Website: walmart
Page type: account-selection
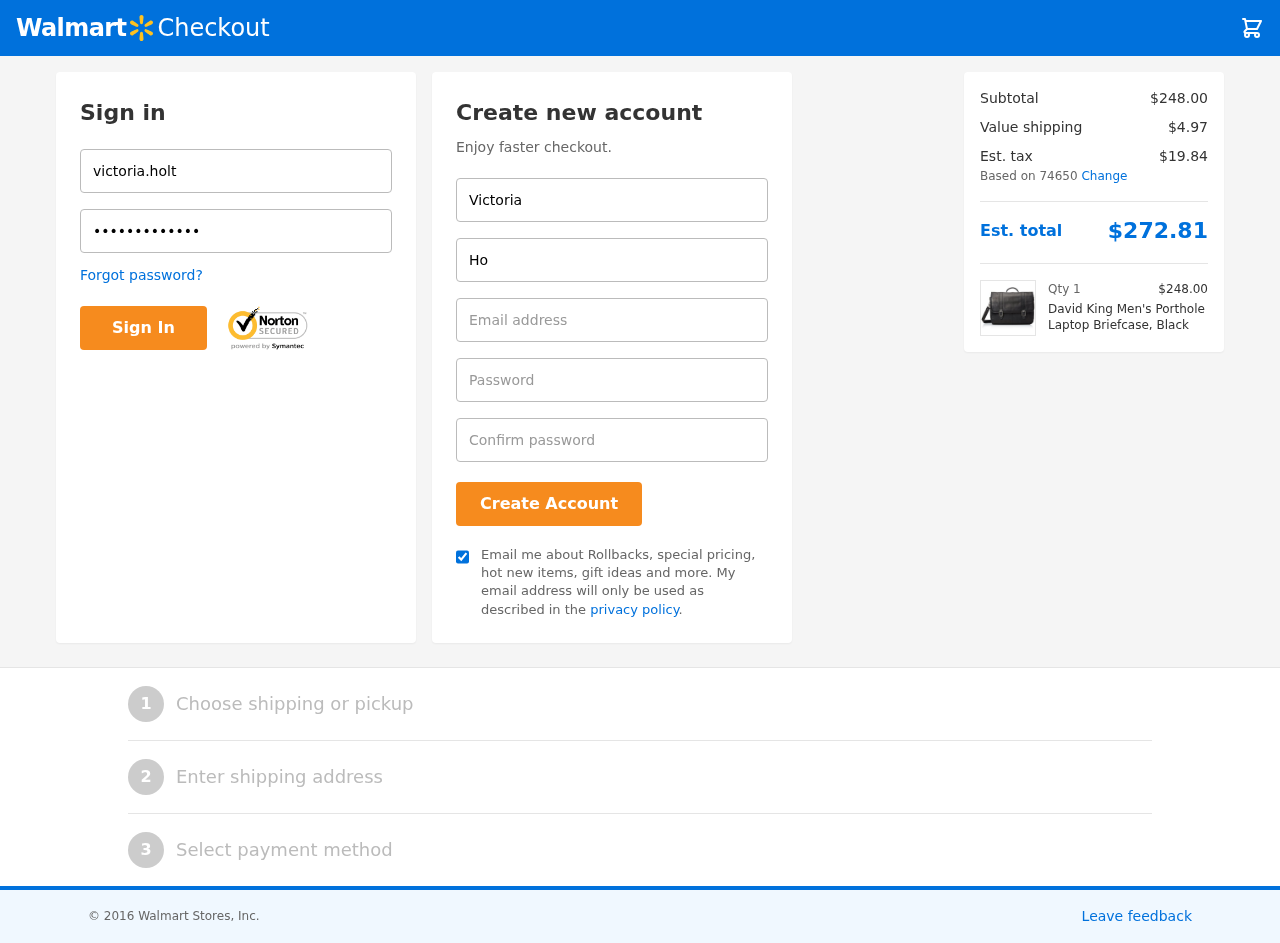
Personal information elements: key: PII_EMAIL
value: victoriaholt@yahoo.com
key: PII_FIRSTNAME
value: Victoria
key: PII_LASTNAME
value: Holt
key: PII_LOGIN_USERNAME
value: victoria.holt
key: PII_POSTCODE
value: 74650
Product elements: key: PRODUCT1_NAME
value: David King Men's Porthole Laptop Briefcase, Black
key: PRODUCT1_PRICE
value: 248
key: PRODUCT1_QUANTITY
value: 1
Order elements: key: ORDER_SUBTOTAL
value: $248.00
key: ORDER_SHIPPING_COST
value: $4.97
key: ORDER_TAX
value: $19.84
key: ORDER_TOTAL
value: $272.81